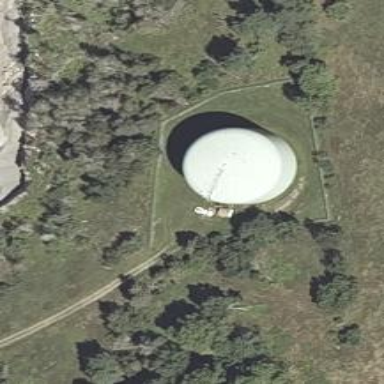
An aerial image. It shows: Water tower that is man-made.